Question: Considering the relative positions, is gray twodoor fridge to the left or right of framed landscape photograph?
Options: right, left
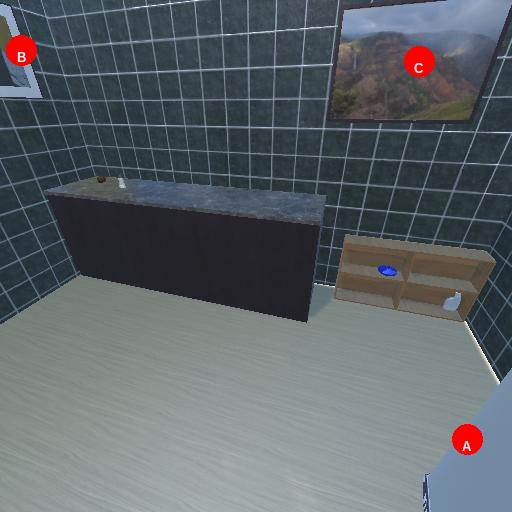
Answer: right